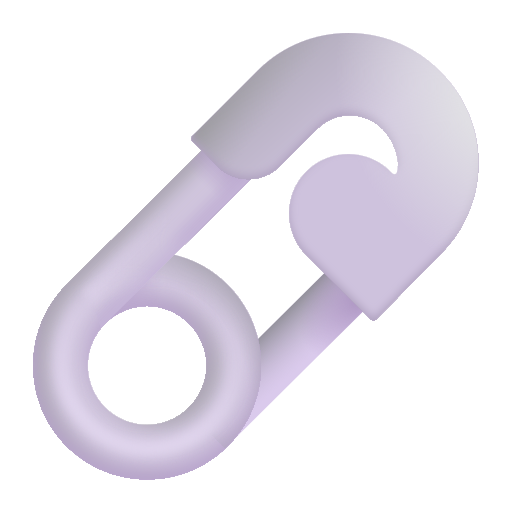
safety pin color